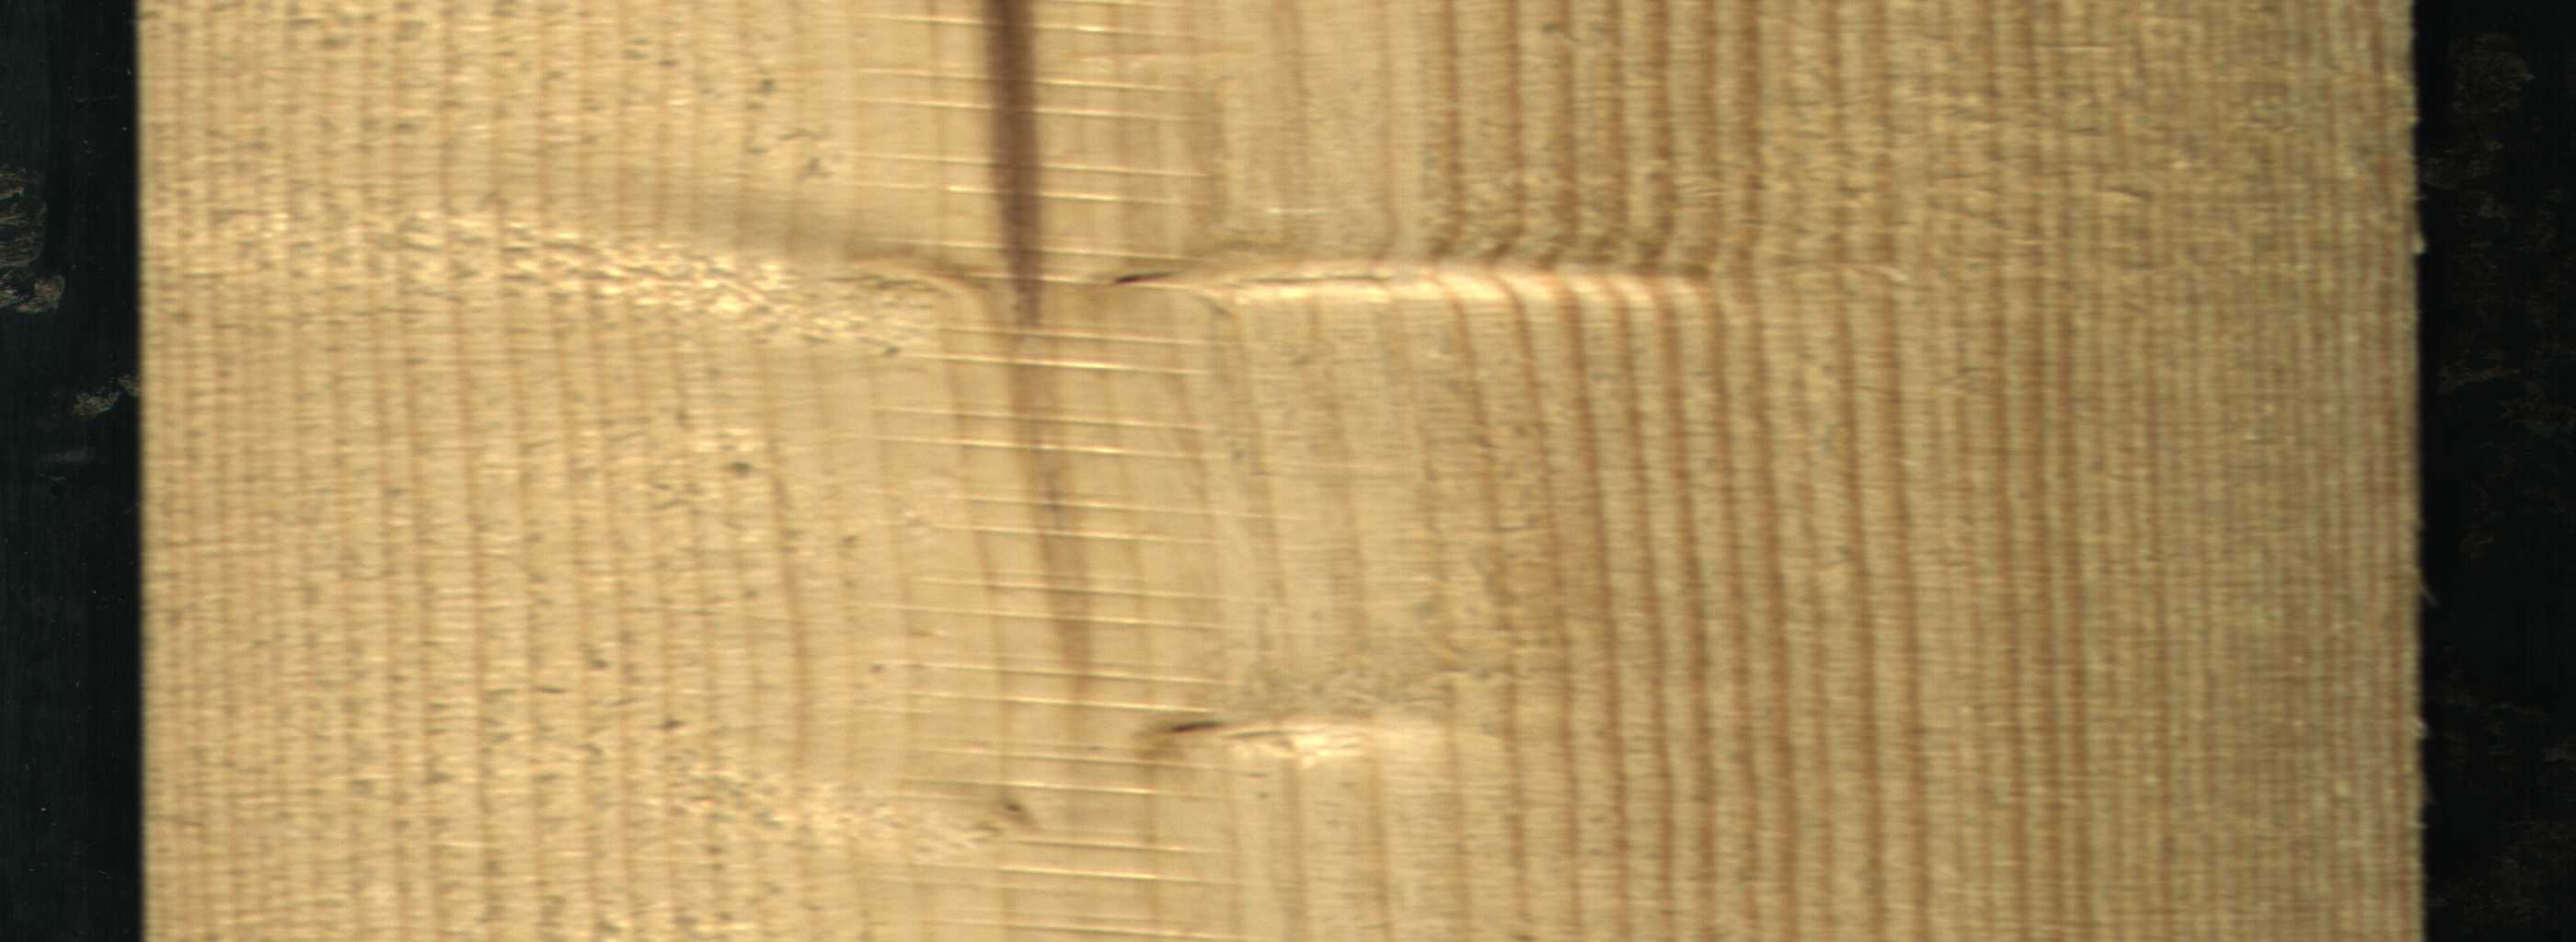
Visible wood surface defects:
Marrow
Live_Knot
Live_Knot